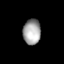
Tissue: lung
Cell type: Epithelial cells
Senescence score: 0.1222
Nuclear area (px): 439
Mean DAPI intensity: 163.244